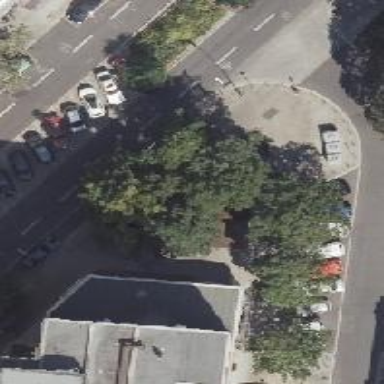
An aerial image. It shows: Deciduous broadleaved tree.